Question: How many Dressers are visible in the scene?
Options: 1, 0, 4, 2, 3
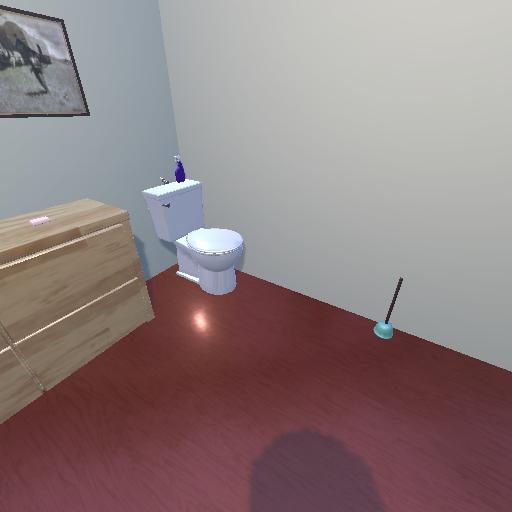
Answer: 1